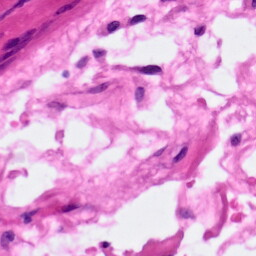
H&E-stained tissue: Pancreatic